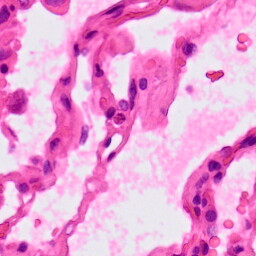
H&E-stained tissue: Lung